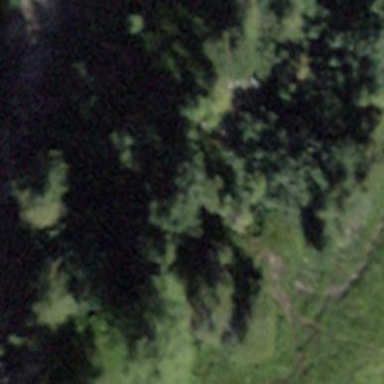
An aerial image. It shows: Forest area.